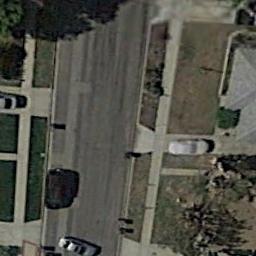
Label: freeway